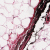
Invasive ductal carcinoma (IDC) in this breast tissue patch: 0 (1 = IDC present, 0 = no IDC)